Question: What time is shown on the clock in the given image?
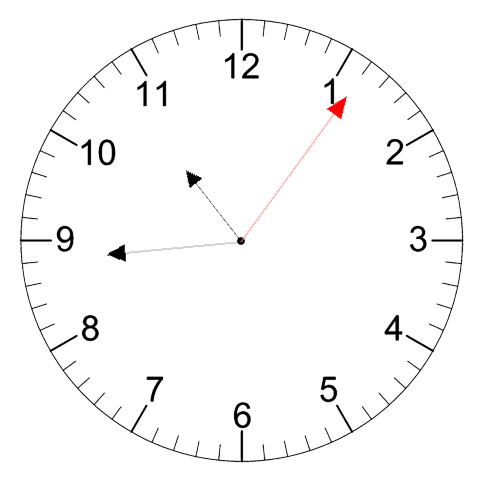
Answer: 10:44:06